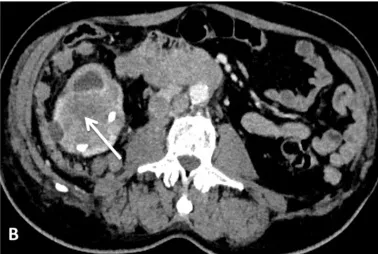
Hydronephrotic solitary right kidney contiguous nodules in the perirenal fat.
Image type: radiology (ct)